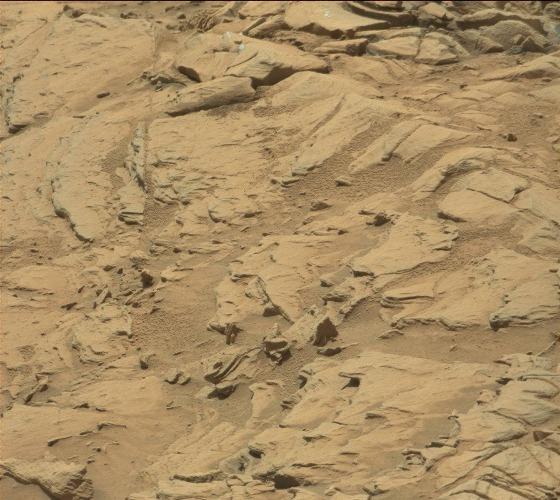
Terrain classes present: Bedrock, Gravel / Sand / Soil, Rock, Shadow